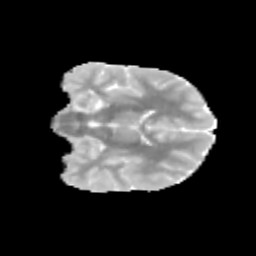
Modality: MD
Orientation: coronal
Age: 11
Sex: female
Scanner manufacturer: siemens
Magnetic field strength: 3 T
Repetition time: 3.8 s
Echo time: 0.07 s